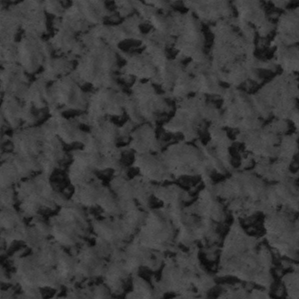
Label: frost